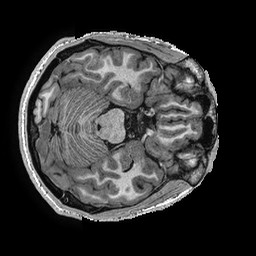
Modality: T1w
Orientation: axial
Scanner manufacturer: ge
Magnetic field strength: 3 T
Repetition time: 0.006952 s
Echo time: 0.00292 s